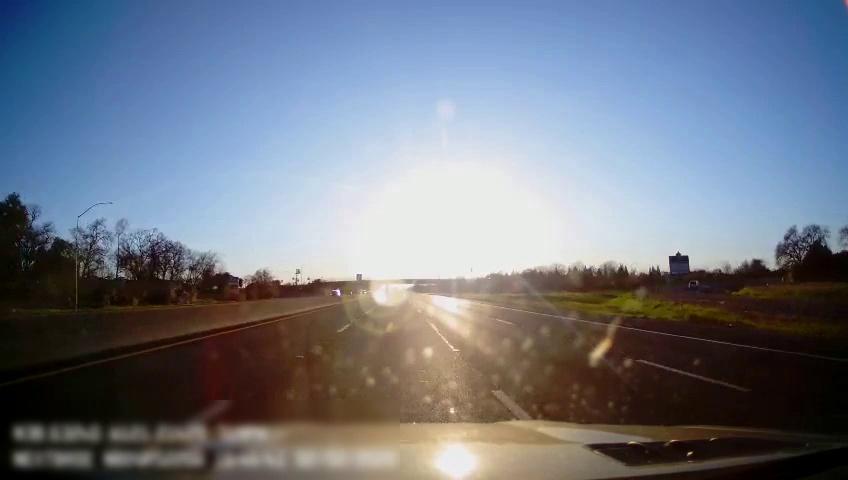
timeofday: Day
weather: Sunny
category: Drivable Space
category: Drivable Space
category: Vehicles | SUV
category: Vehicles | SUV
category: Lanes | Alternate Lane
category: Lanes | Alternate Lane
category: Lanes | Current Lane
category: Lanes | Current Lane
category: Lanes | Alternate Lane
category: Traffic | Signs
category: Traffic | Signs